Field crop: maize
Growth stage: 1
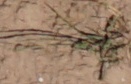
Species: lolium